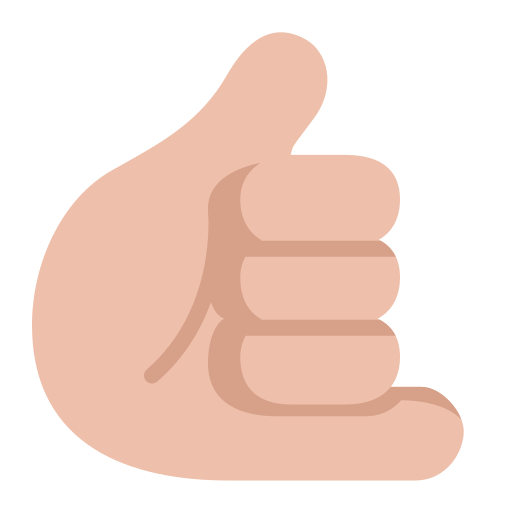
call me hand flat  light